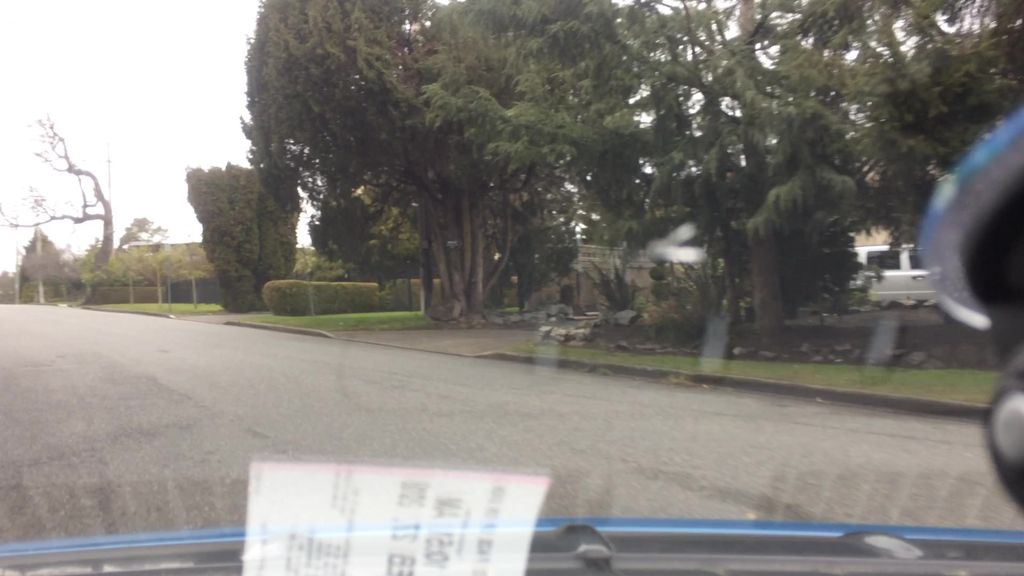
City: victoria